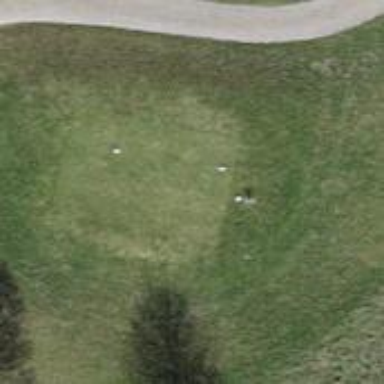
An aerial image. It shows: Grass area designated as golf tee.